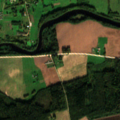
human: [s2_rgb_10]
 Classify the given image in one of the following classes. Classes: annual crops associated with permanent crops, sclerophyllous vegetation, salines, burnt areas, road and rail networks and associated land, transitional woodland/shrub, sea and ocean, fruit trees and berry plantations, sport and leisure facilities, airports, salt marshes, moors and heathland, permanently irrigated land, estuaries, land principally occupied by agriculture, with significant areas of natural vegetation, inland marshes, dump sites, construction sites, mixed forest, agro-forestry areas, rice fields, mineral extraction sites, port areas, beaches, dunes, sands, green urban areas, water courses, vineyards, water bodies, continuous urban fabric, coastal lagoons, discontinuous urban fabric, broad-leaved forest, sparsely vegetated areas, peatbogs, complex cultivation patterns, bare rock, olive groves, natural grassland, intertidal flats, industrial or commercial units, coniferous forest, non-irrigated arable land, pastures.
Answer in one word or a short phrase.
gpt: non-irrigated arable land, complex cultivation patterns, mixed forest, water courses